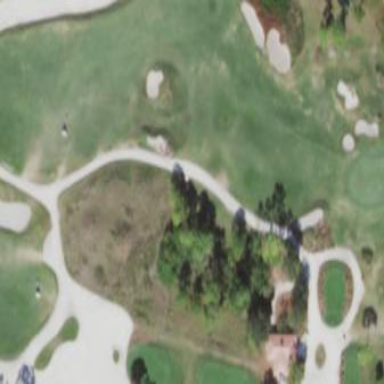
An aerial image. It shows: Grassy area designated as golf fairway.